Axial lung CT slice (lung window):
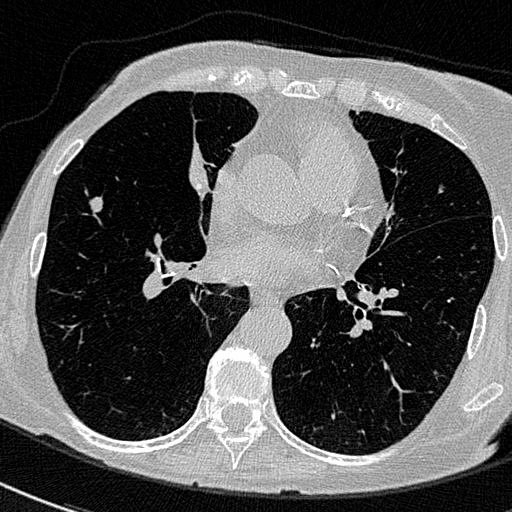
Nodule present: yes
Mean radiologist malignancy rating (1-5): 2.75